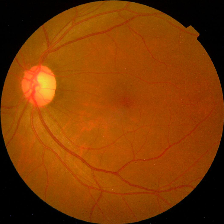
Diabetic retinopathy grade: No DR